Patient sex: M
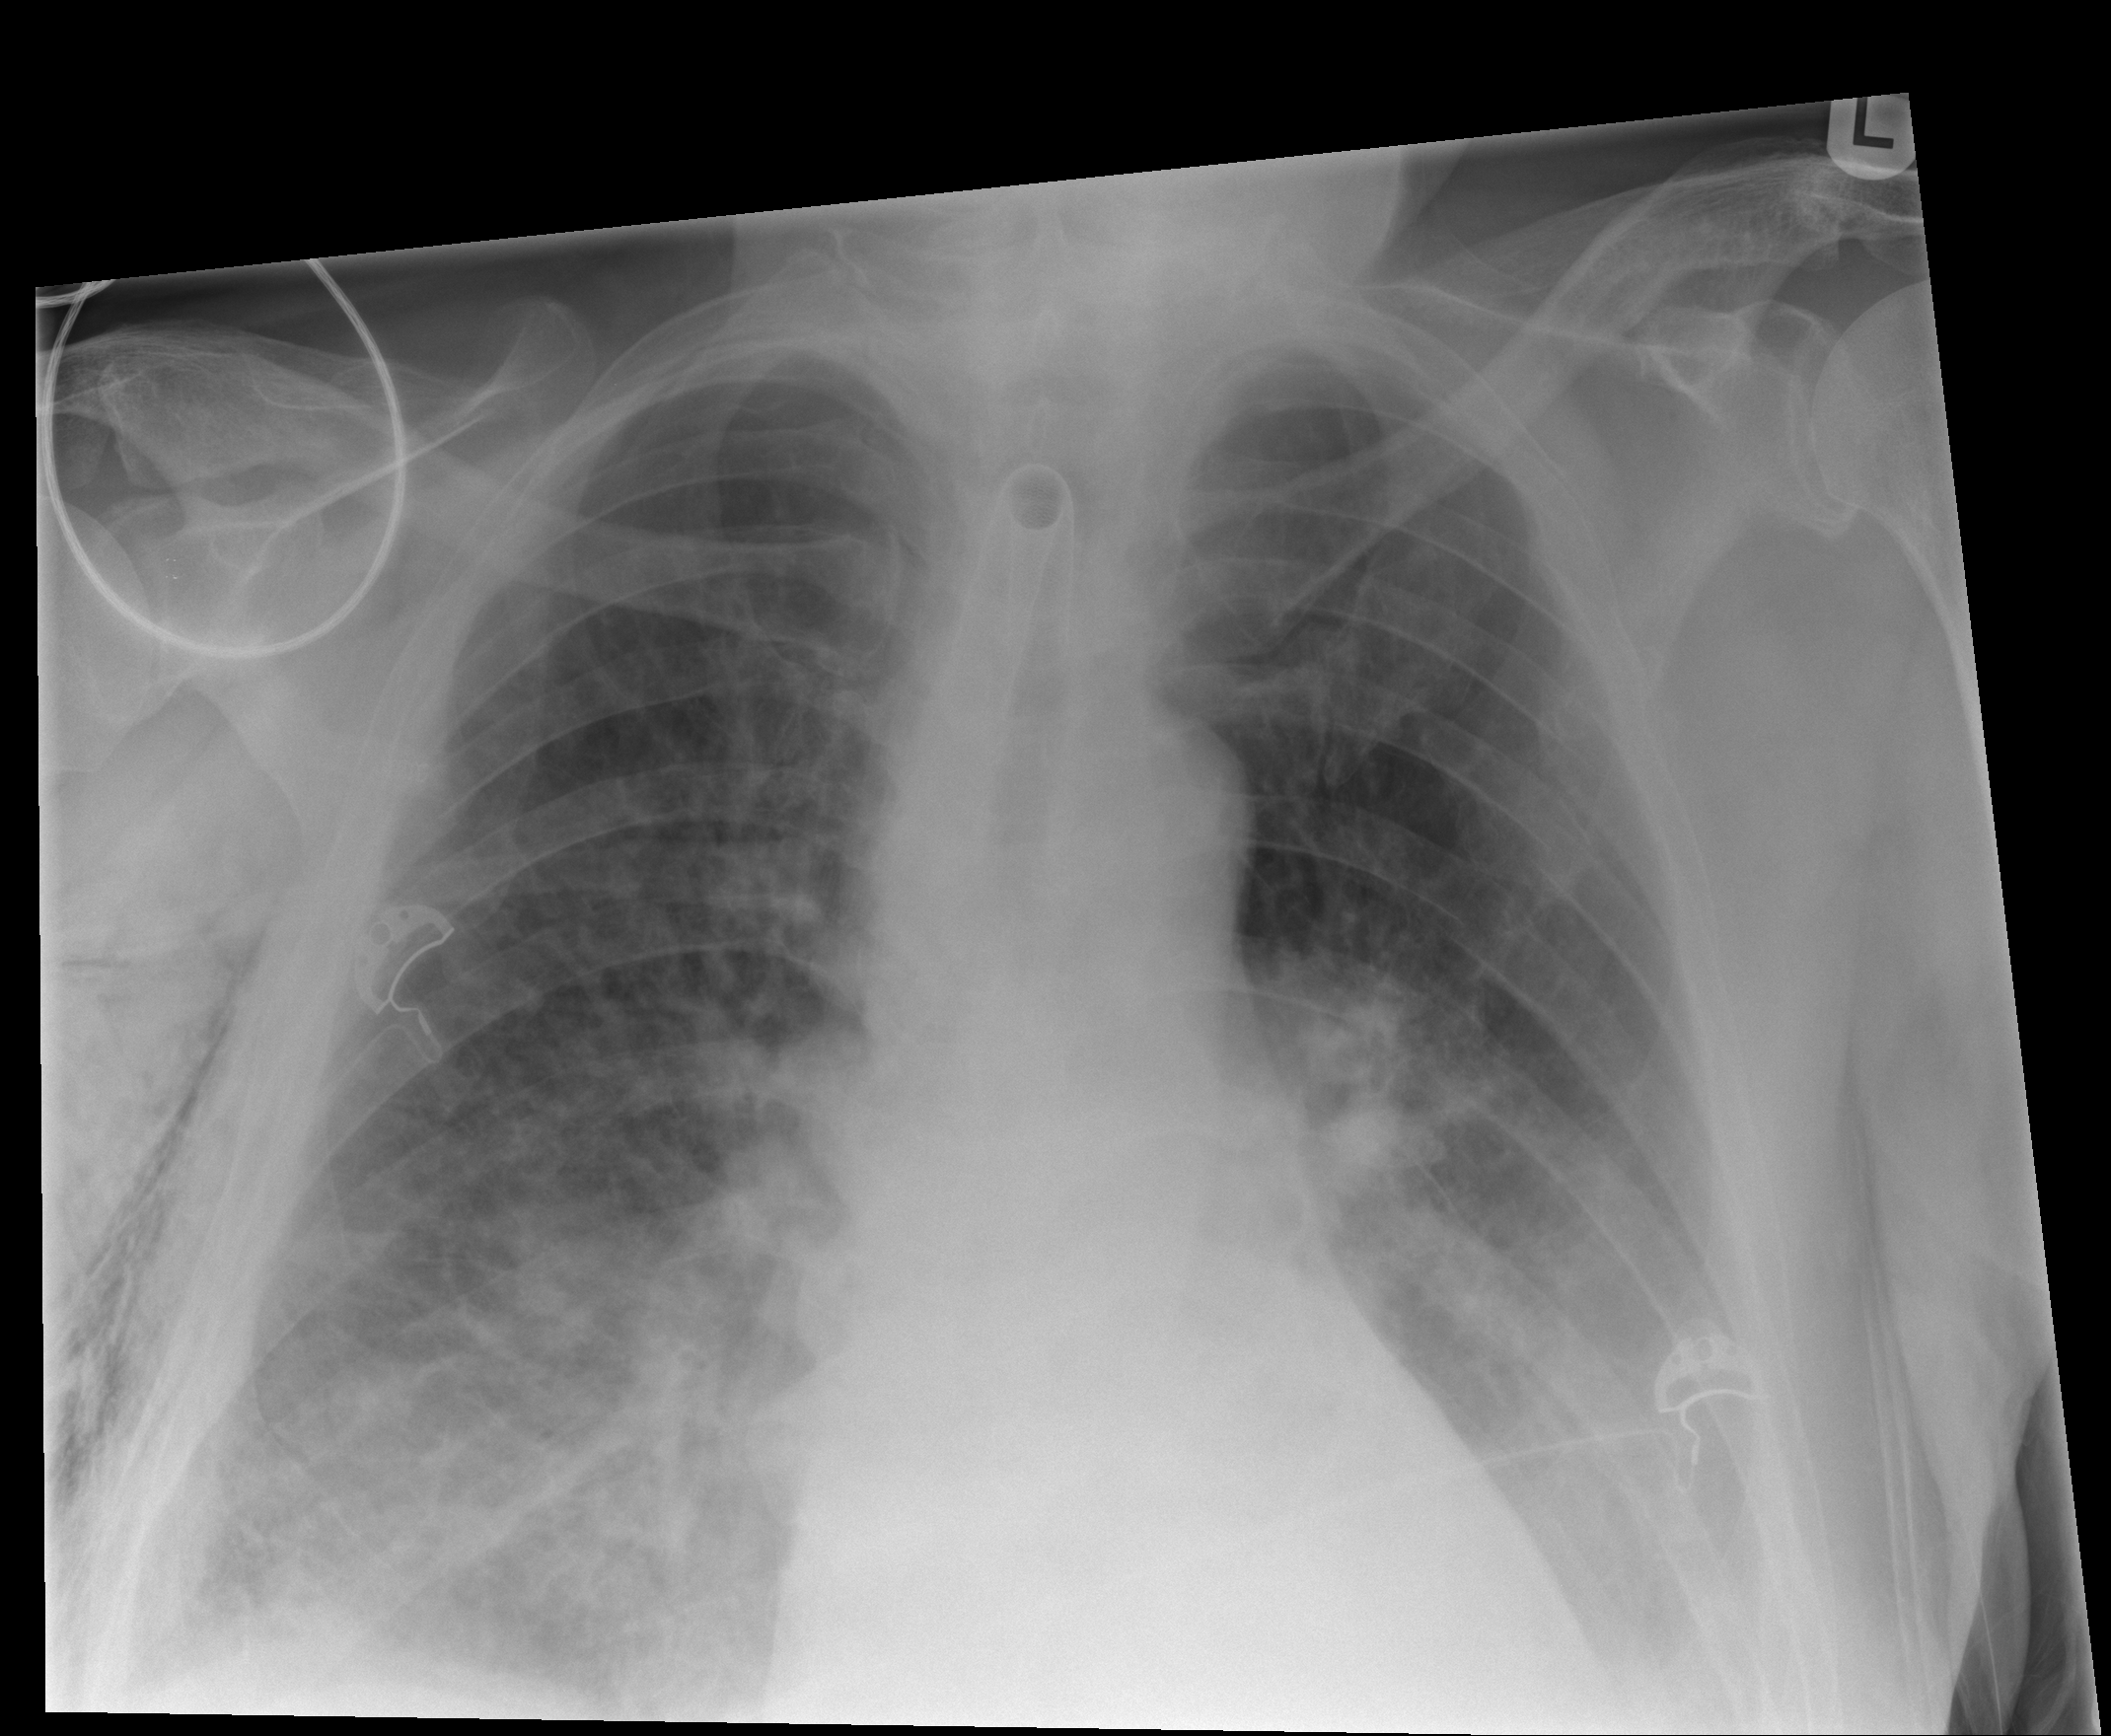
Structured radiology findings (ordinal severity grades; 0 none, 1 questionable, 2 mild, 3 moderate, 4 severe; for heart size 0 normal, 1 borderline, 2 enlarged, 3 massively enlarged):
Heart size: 0
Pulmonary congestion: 2
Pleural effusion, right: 2
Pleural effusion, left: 2
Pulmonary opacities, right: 3
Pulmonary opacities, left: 0
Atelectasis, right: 3
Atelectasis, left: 2